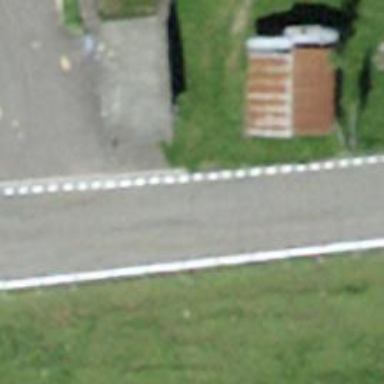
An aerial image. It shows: Bus stop with platform for public transport.